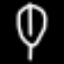
Label: leaf